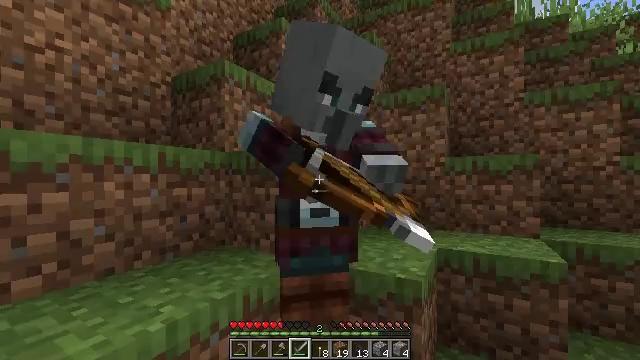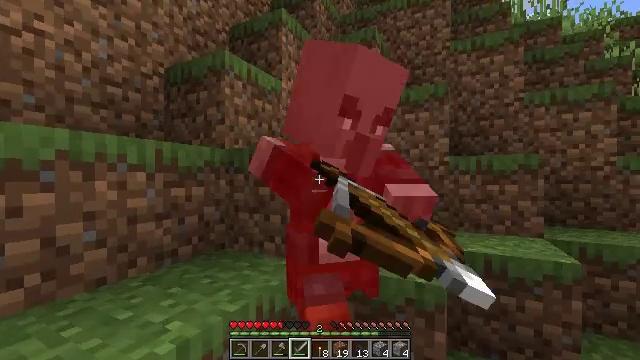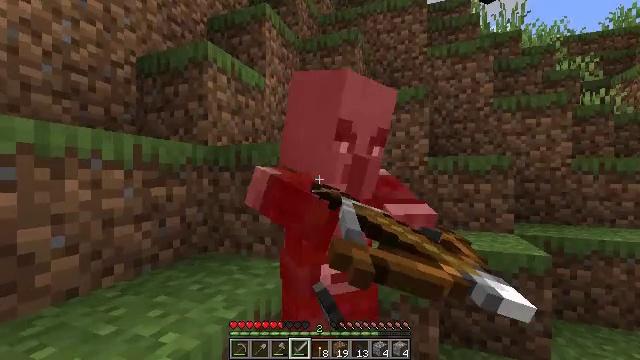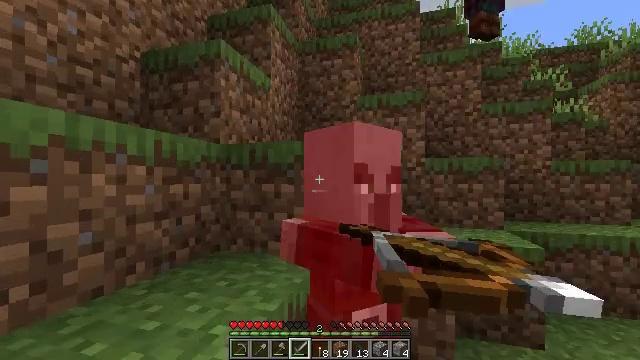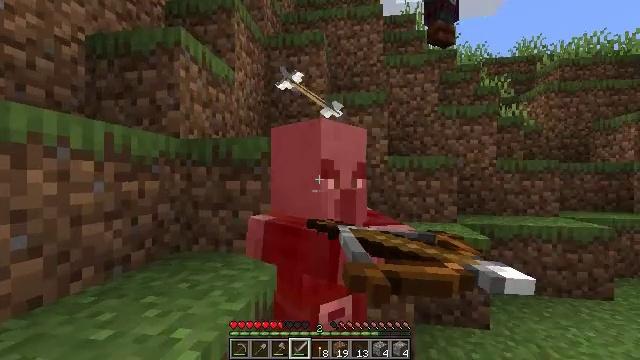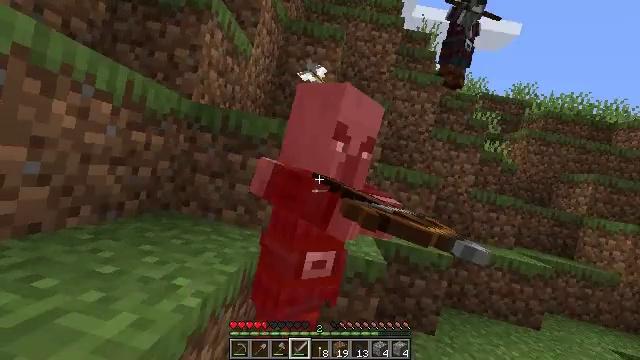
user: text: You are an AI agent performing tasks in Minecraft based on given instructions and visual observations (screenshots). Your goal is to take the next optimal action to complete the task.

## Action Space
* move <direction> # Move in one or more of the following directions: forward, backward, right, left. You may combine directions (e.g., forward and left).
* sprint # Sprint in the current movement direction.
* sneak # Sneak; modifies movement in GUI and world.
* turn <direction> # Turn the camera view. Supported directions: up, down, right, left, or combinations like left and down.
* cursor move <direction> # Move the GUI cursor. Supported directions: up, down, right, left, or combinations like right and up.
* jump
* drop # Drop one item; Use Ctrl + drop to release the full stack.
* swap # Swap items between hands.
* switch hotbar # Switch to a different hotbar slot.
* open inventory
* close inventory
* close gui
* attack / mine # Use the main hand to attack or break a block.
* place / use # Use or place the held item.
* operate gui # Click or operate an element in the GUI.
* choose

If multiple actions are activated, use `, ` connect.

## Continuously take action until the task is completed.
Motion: motion action
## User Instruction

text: Combat the pillager.
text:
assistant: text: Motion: move left, turn right, attack / mine
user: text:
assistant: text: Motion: move left, turn right, attack / mine
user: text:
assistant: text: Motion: move back and move left, turn right, attack / mine
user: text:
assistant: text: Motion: move back and move left, turn right, attack / mine
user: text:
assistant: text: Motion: move back and move left, turn right and down, attack / mine
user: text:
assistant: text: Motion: attack / mine